Interaction volume radius: 5 \u00c5
Interaction volume height: 35 \u00c5
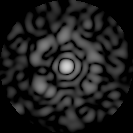
Disorder parameter: 0.7856